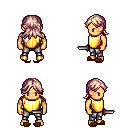
a pixel art fantasy rpg character, male body template, human, tanned skin, gold chest armor, metal pants, white blonde loose hair, brown slippers, dagger, four views (front, back, left, right), 2x2 character sprite sheet, small pixel art, hard edges, no anti-aliasing